高三 · 逻辑题
如图是某算法的流程图, 则程序运行后输出的结果是

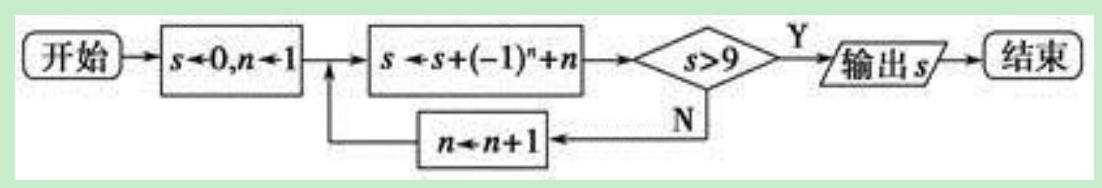
A. 9
B. 10
C. 11
D. 12
答案: B
解析: 解答: $\mathrm{n}=1, \mathrm{~s}=0+(-1)^{1}+1=0$,

$\mathrm{n}=2$ 时, $\mathrm{s}=0+(-1)^{2}+2=3$,

$\mathrm{n}=3$ 时, $\mathrm{s}=3+(-1)^{3}+3=5$,

$n=4$ 时, $s=5+(-1)^{4}+4=10>9$,

故运行输出结果为 10 . 故选 B.

分析: 本题主要考查了程序框图的三种基本逻辑结构的应用, 解决问题的关键是根据所给程序框图的原理进行分析计算即可.